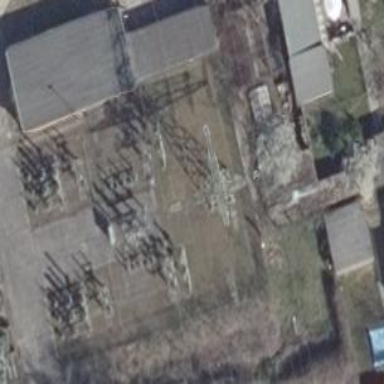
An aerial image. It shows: Three power lines with cables.